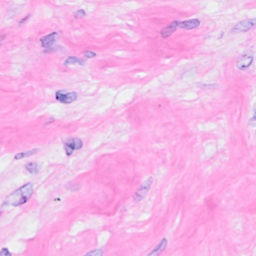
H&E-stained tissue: Breast